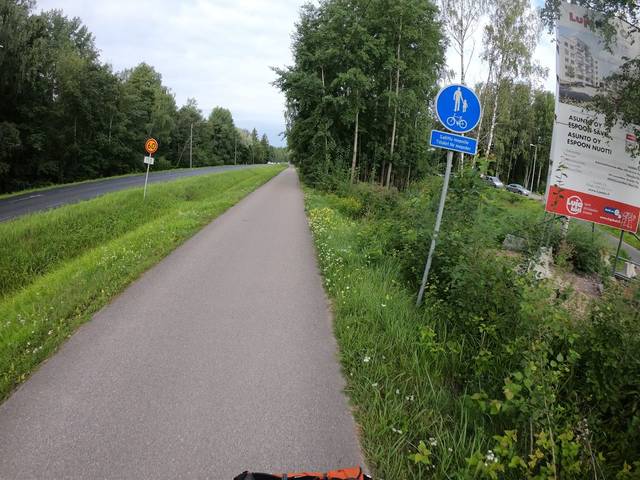
Region: Finland
Coordinates: 60.225, 24.736